Question: I have a flash player programmed by a different team. Now I have 1 project where I need to re program that player into HTML5. All functions of the flash player looks doable. I am just not sure how to show the animation when audio is being played. Eg. When beats get high, the animation shows up more when there is a bit silence the animation show up less. Could anybody please help me?
To get an idea, here is the attached screenshot:

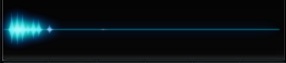
Answer: With <URL> you can easily access waveform data and make a graphical display with it:
'''
someSoundObject.whileplaying = function() {
// Move 256 absolutely-positioned 1x1-pixel DIVs, for example (ugly, but works)
var gPixels = document.getElementById('graphPixels').getElementsByTagName('div');
var gScale = 32; // draw -32 to +32px from "zero" (i.e., center Y-axis point)
for (var i=0; i<256; i++) {
graphPixels[i].style.top = (gScale+Math.ceil(this.waveformData.left[i]*-gScale))+'px';
}
}
'''
<URL>